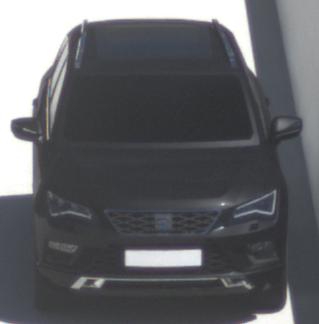
Make: SEAT
Model: Ateca 1.0 TSI Ecomotive
Detailed model: Ateca (5FP)
Model produced from: 2016/08
Model produced until: 2018/08
Doors: 5
Color: black
Road condition: dry road
Daytime: midday
Contrast: high contrast